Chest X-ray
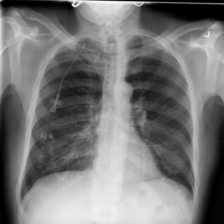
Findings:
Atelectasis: negative
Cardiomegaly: negative
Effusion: negative
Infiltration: positive
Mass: negative
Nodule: negative
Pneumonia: negative
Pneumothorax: negative
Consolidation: negative
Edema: negative
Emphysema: negative
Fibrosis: negative
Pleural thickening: negative
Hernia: negative